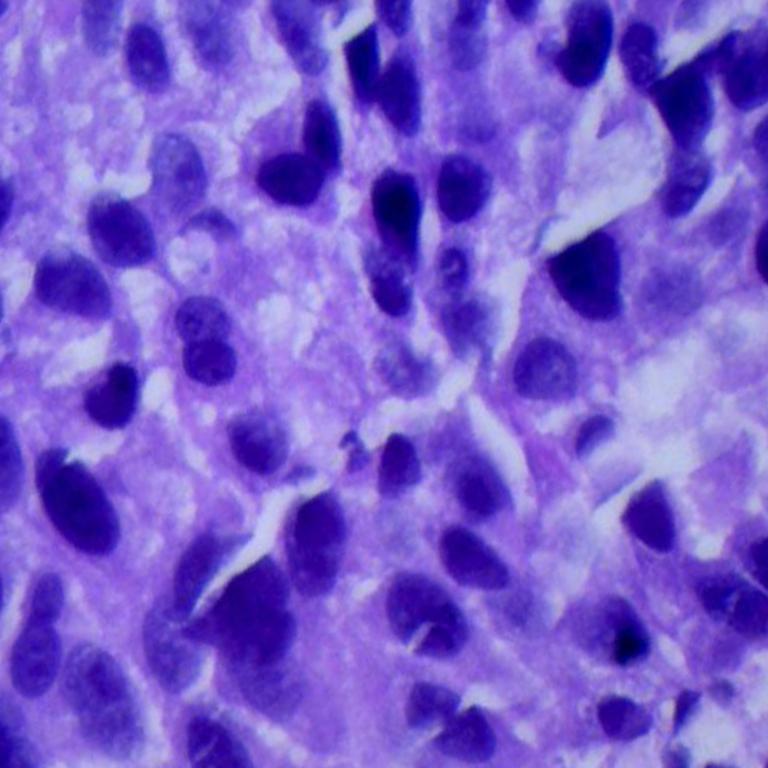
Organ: lung
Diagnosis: squamous carcinomas